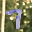
Label: 7